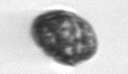
Label: Kryptoperidinium_triquetrum